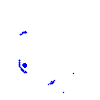
Particle: electron